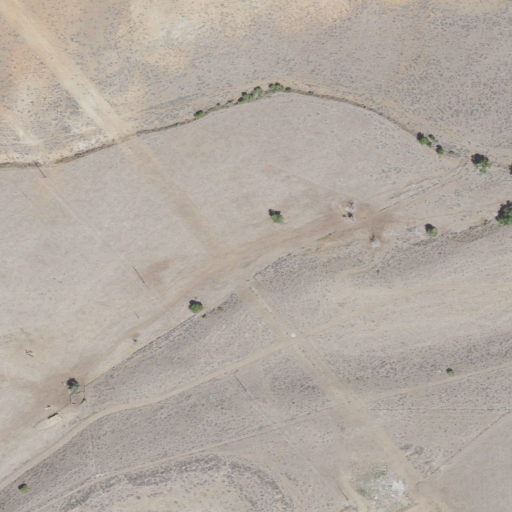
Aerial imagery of valley in Utah named Harris Canyon containing shrub, grassland, open development, and low intensity development